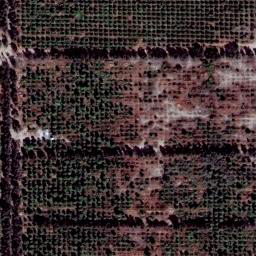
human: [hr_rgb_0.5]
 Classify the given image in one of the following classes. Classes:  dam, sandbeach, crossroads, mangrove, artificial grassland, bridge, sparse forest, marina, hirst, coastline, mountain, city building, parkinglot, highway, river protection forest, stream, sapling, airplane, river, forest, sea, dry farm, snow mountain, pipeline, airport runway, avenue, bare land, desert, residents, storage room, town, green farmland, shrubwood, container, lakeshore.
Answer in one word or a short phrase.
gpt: dry farm